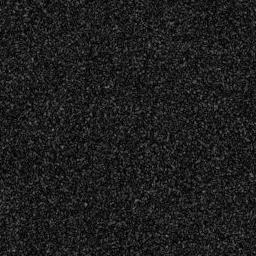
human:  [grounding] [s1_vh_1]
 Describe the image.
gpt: In the satellite image, there is  <ref>1 medium ship </ref> <box>[[26, 56, 39, 66, 0]]</box> located at center.